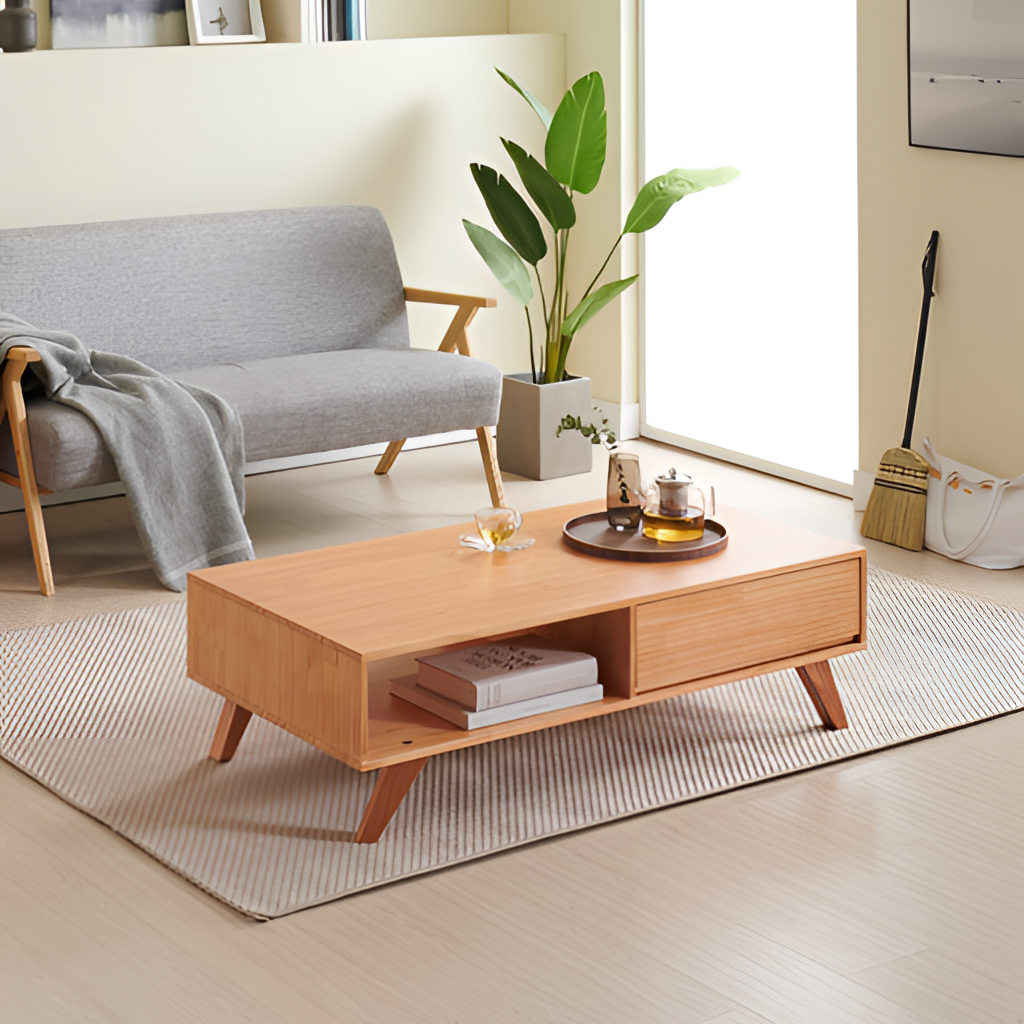
living room, wood coffee table, beige wood flooring, with plank pattern, modern, paint wallpaper, with solid pattern